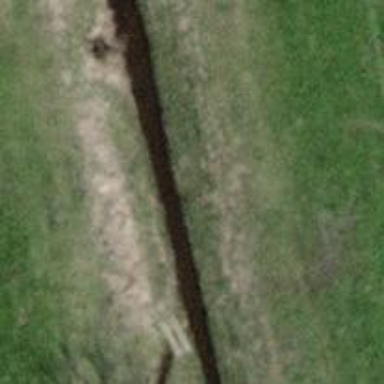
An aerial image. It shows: Drain that serves as waterway.